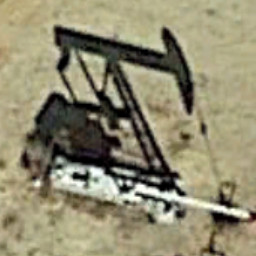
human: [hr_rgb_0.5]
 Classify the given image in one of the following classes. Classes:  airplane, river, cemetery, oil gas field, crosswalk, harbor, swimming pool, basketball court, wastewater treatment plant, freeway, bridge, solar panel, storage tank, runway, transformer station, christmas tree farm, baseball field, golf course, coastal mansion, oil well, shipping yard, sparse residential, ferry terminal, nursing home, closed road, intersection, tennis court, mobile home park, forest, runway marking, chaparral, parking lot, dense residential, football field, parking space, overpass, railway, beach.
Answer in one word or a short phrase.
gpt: oil well